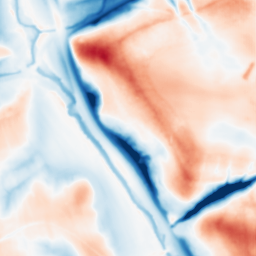
Category: multiscale
Decomposition family: dog_multiscale
Decomposition parameters: sigma_ratio: 1.6
n_scales: 6
base_sigma: 1
Upsampling method: fft_zeropad
Upsampling parameters: scale: 4
Upsampling scale: 4